Question: I have subclassed 'UITableViewCell' by only overriding the '-(void)layoutSubviews' method:
'''
-(void)layoutSubviews {
[super layoutSubviews]; //The default implementation of the layoutSubviews
CGRect textLabelFrame = self.textLabel.frame;
textLabelFrame.size.width = 180;
self.textLabel.frame = textLabelFrame;
self.textLabel.textAlignment = NSTextAlignmentLeft;
self.textLabel.adjustsFontSizeToFitWidth = YES;
CGRect detailTextLabelFrame = self.detailTextLabel.frame;
detailTextLabelFrame.size.width = 30;
self.detailTextLabel.frame = detailTextLabelFrame;
self.detailTextLabel.textAlignment = NSTextAlignmentLeft;
self.detailTextLabel.adjustsFontSizeToFitWidth = YES;
[self sizeToFit];
}
'''
Inside the cell, I have also added a 'UIStepper' subview in the '- (UITableViewCell *)tableView:(UITableView *)tableView cellForRowAtIndexPath:(NSIndexPath *)indexPath' method:
'''
- (UITableViewCell *)tableView:(UITableView *)tableView cellForRowAtIndexPath:(NSIndexPath *)indexPath
{
// code omitted
UITableViewCell *cell;
if(indexPath.section == 0) {
cell = [tableView dequeueReusableCellWithIdentifier:OrderCellIdentifier forIndexPath:indexPath];
if ( cell == nil ) {
cell = [[GinkgoDeliveryOrderCell alloc] initWithStyle:UITableViewCellStyleValue1 reuseIdentifier:OrderCellIdentifier];
UIStepper * stepper = [[UIStepper alloc] initWithFrame:CGRectMake(113, 7, 94, 29)];
[cell addSubview:stepper];
}
// code omitted
}
'''
However, when the text for 'textLabel' is too long, it seems to squeeze away the 'detailTextLabel'. I am wondering why this is happening as I have already specify the frames for these subviews.

Thank you in advance!
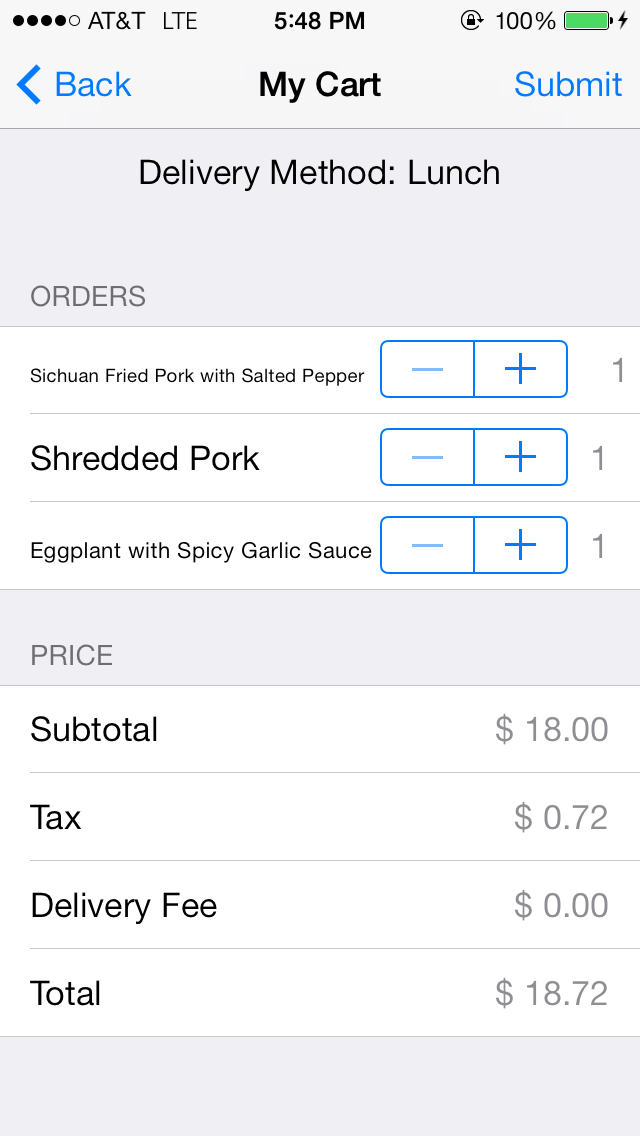
Answer: As speculated in the comments [super layoutSubviews] is altering the frames of your labels and you are only changing the width.